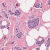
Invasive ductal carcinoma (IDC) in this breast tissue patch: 1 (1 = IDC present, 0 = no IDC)